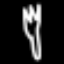
Label: fork